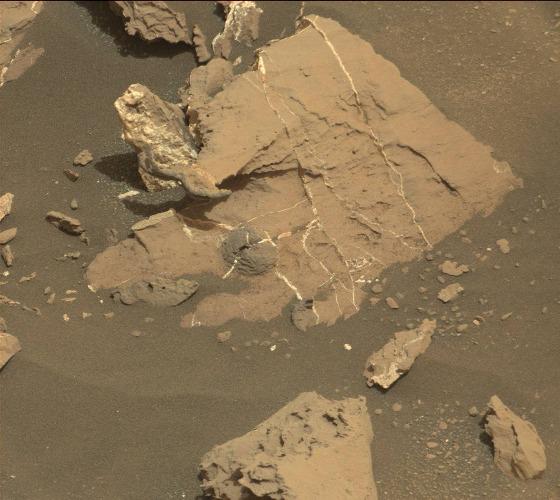
Terrain classes present: Bedrock, Gravel / Sand / Soil, Rock, Shadow